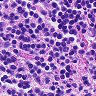
Metastatic tissue present: no